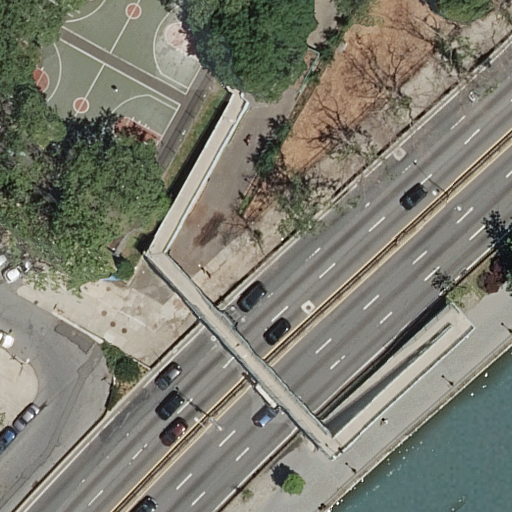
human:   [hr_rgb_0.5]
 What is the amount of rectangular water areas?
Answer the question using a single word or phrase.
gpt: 1

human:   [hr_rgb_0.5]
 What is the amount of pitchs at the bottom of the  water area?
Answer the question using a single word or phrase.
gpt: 0

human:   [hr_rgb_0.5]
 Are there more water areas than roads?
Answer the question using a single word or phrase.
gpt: no

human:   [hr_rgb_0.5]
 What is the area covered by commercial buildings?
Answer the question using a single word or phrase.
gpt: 0m2

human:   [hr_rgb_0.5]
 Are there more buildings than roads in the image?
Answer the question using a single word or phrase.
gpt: no

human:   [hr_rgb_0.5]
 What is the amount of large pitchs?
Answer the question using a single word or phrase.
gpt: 0

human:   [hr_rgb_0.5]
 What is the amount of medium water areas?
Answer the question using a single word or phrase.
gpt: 0

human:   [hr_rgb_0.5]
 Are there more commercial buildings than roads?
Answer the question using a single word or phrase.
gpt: no

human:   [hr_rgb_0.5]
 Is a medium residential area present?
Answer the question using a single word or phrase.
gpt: no

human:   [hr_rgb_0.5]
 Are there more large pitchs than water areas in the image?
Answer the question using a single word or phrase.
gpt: no

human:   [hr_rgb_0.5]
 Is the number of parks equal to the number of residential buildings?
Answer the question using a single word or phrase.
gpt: no

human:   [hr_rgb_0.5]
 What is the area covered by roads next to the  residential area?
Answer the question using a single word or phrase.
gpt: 0m2

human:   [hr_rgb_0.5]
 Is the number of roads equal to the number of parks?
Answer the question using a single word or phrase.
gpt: no

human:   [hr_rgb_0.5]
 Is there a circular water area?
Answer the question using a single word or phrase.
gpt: no

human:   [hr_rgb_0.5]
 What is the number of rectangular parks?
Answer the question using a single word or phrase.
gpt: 1

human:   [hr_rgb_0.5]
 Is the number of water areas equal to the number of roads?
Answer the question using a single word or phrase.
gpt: no

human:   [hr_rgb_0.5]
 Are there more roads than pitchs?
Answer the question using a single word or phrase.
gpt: yes

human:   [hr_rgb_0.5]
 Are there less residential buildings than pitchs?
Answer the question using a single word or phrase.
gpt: yes

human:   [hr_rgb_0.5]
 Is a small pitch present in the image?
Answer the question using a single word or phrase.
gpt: yes

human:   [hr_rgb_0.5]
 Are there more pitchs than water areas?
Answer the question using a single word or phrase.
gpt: yes

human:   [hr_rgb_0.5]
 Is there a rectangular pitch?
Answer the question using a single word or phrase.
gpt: yes

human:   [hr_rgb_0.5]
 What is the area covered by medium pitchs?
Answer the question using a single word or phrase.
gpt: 355m2

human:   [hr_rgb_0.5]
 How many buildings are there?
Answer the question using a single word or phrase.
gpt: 0

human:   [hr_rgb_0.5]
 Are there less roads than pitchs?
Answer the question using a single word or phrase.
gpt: no

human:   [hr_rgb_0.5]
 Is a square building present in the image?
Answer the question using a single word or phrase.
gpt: no

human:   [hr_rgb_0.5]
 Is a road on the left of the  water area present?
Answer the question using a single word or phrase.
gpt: yes

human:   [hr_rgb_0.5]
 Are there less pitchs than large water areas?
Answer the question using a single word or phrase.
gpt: no

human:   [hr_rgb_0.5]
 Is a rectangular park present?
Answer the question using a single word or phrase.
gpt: yes

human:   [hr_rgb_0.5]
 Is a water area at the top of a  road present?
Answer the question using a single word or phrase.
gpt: no

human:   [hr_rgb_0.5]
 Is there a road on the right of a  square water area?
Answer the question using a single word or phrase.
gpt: no

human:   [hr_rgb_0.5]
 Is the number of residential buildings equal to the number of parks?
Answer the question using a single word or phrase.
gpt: no

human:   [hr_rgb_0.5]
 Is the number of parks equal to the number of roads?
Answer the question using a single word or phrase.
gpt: no

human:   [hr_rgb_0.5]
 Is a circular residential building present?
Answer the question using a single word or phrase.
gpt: no

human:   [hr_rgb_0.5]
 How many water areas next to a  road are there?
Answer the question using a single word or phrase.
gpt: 1

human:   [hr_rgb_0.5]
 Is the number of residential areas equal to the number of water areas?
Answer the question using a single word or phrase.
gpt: yes

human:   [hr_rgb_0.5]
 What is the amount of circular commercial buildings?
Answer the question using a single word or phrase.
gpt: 0